The image is the raw acceleration waveform (amplitude versus time) of a rotating-machine vibration signal. Determine the machine's mechanical condition. Answer with exactly one of: normal, misalignment, unbalance, looseness.
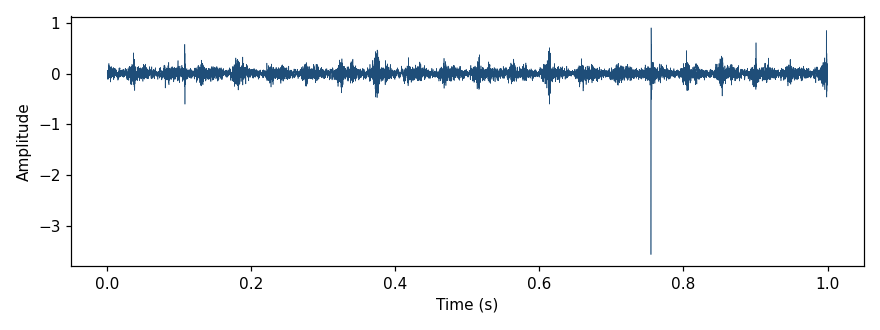
Answer: looseness